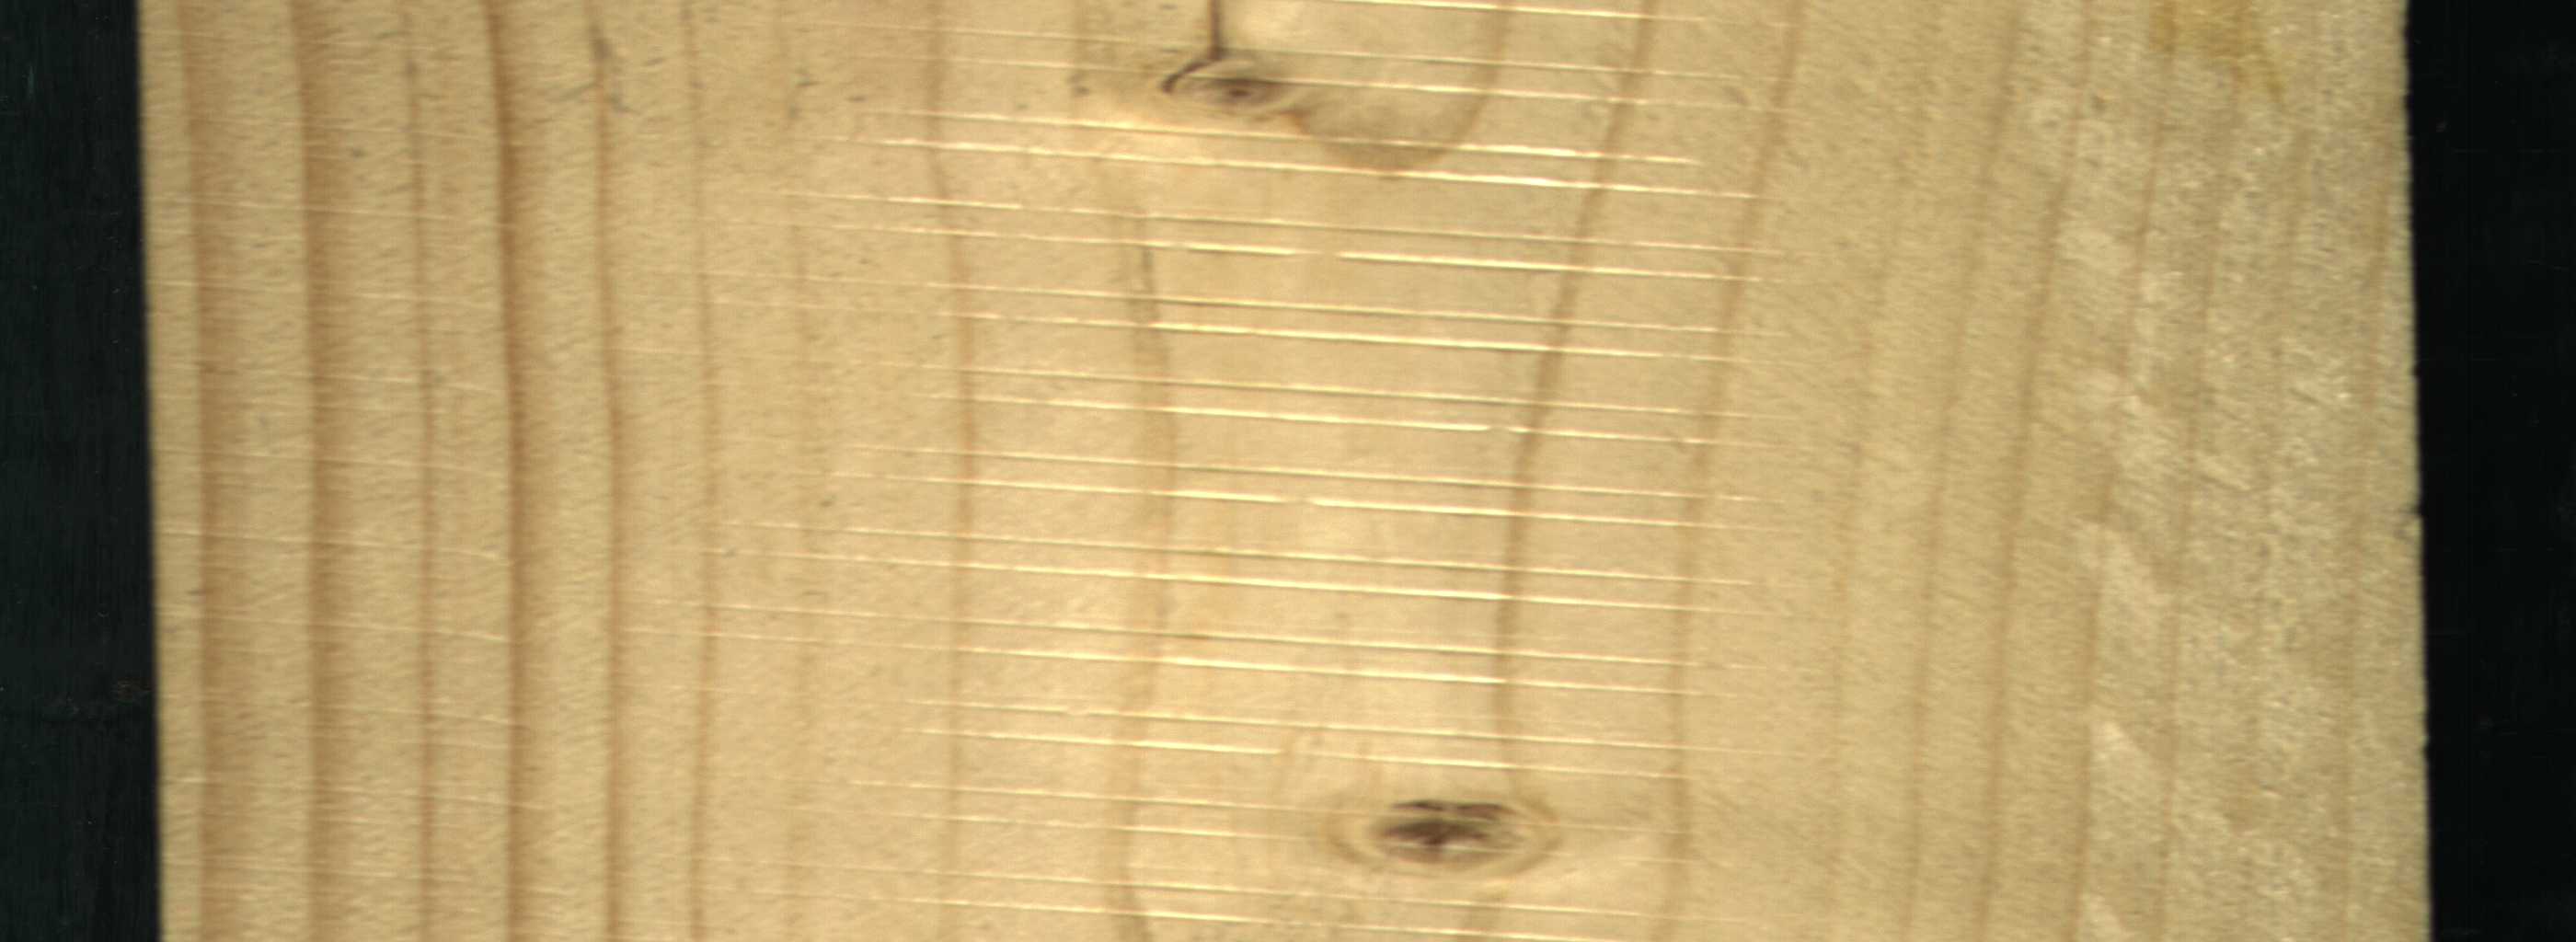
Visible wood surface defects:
Live_Knot
Live_Knot